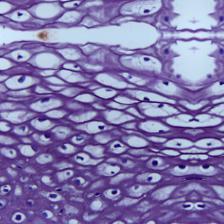
Diagnosis: Normal